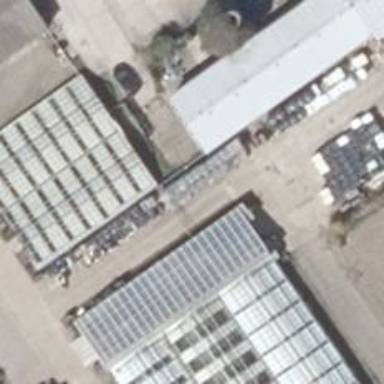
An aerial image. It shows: Garden center.